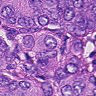
Metastatic tissue present: yes